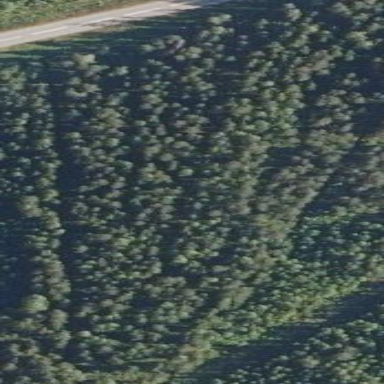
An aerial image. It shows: Mixed leaf woodland.